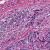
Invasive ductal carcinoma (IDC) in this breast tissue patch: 0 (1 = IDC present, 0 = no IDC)